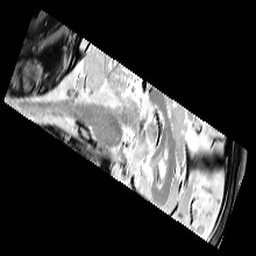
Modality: PDw
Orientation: sagittal
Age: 25
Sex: male
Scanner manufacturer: siemens
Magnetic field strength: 3 T
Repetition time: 6.49 s
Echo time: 0.016 s